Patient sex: F
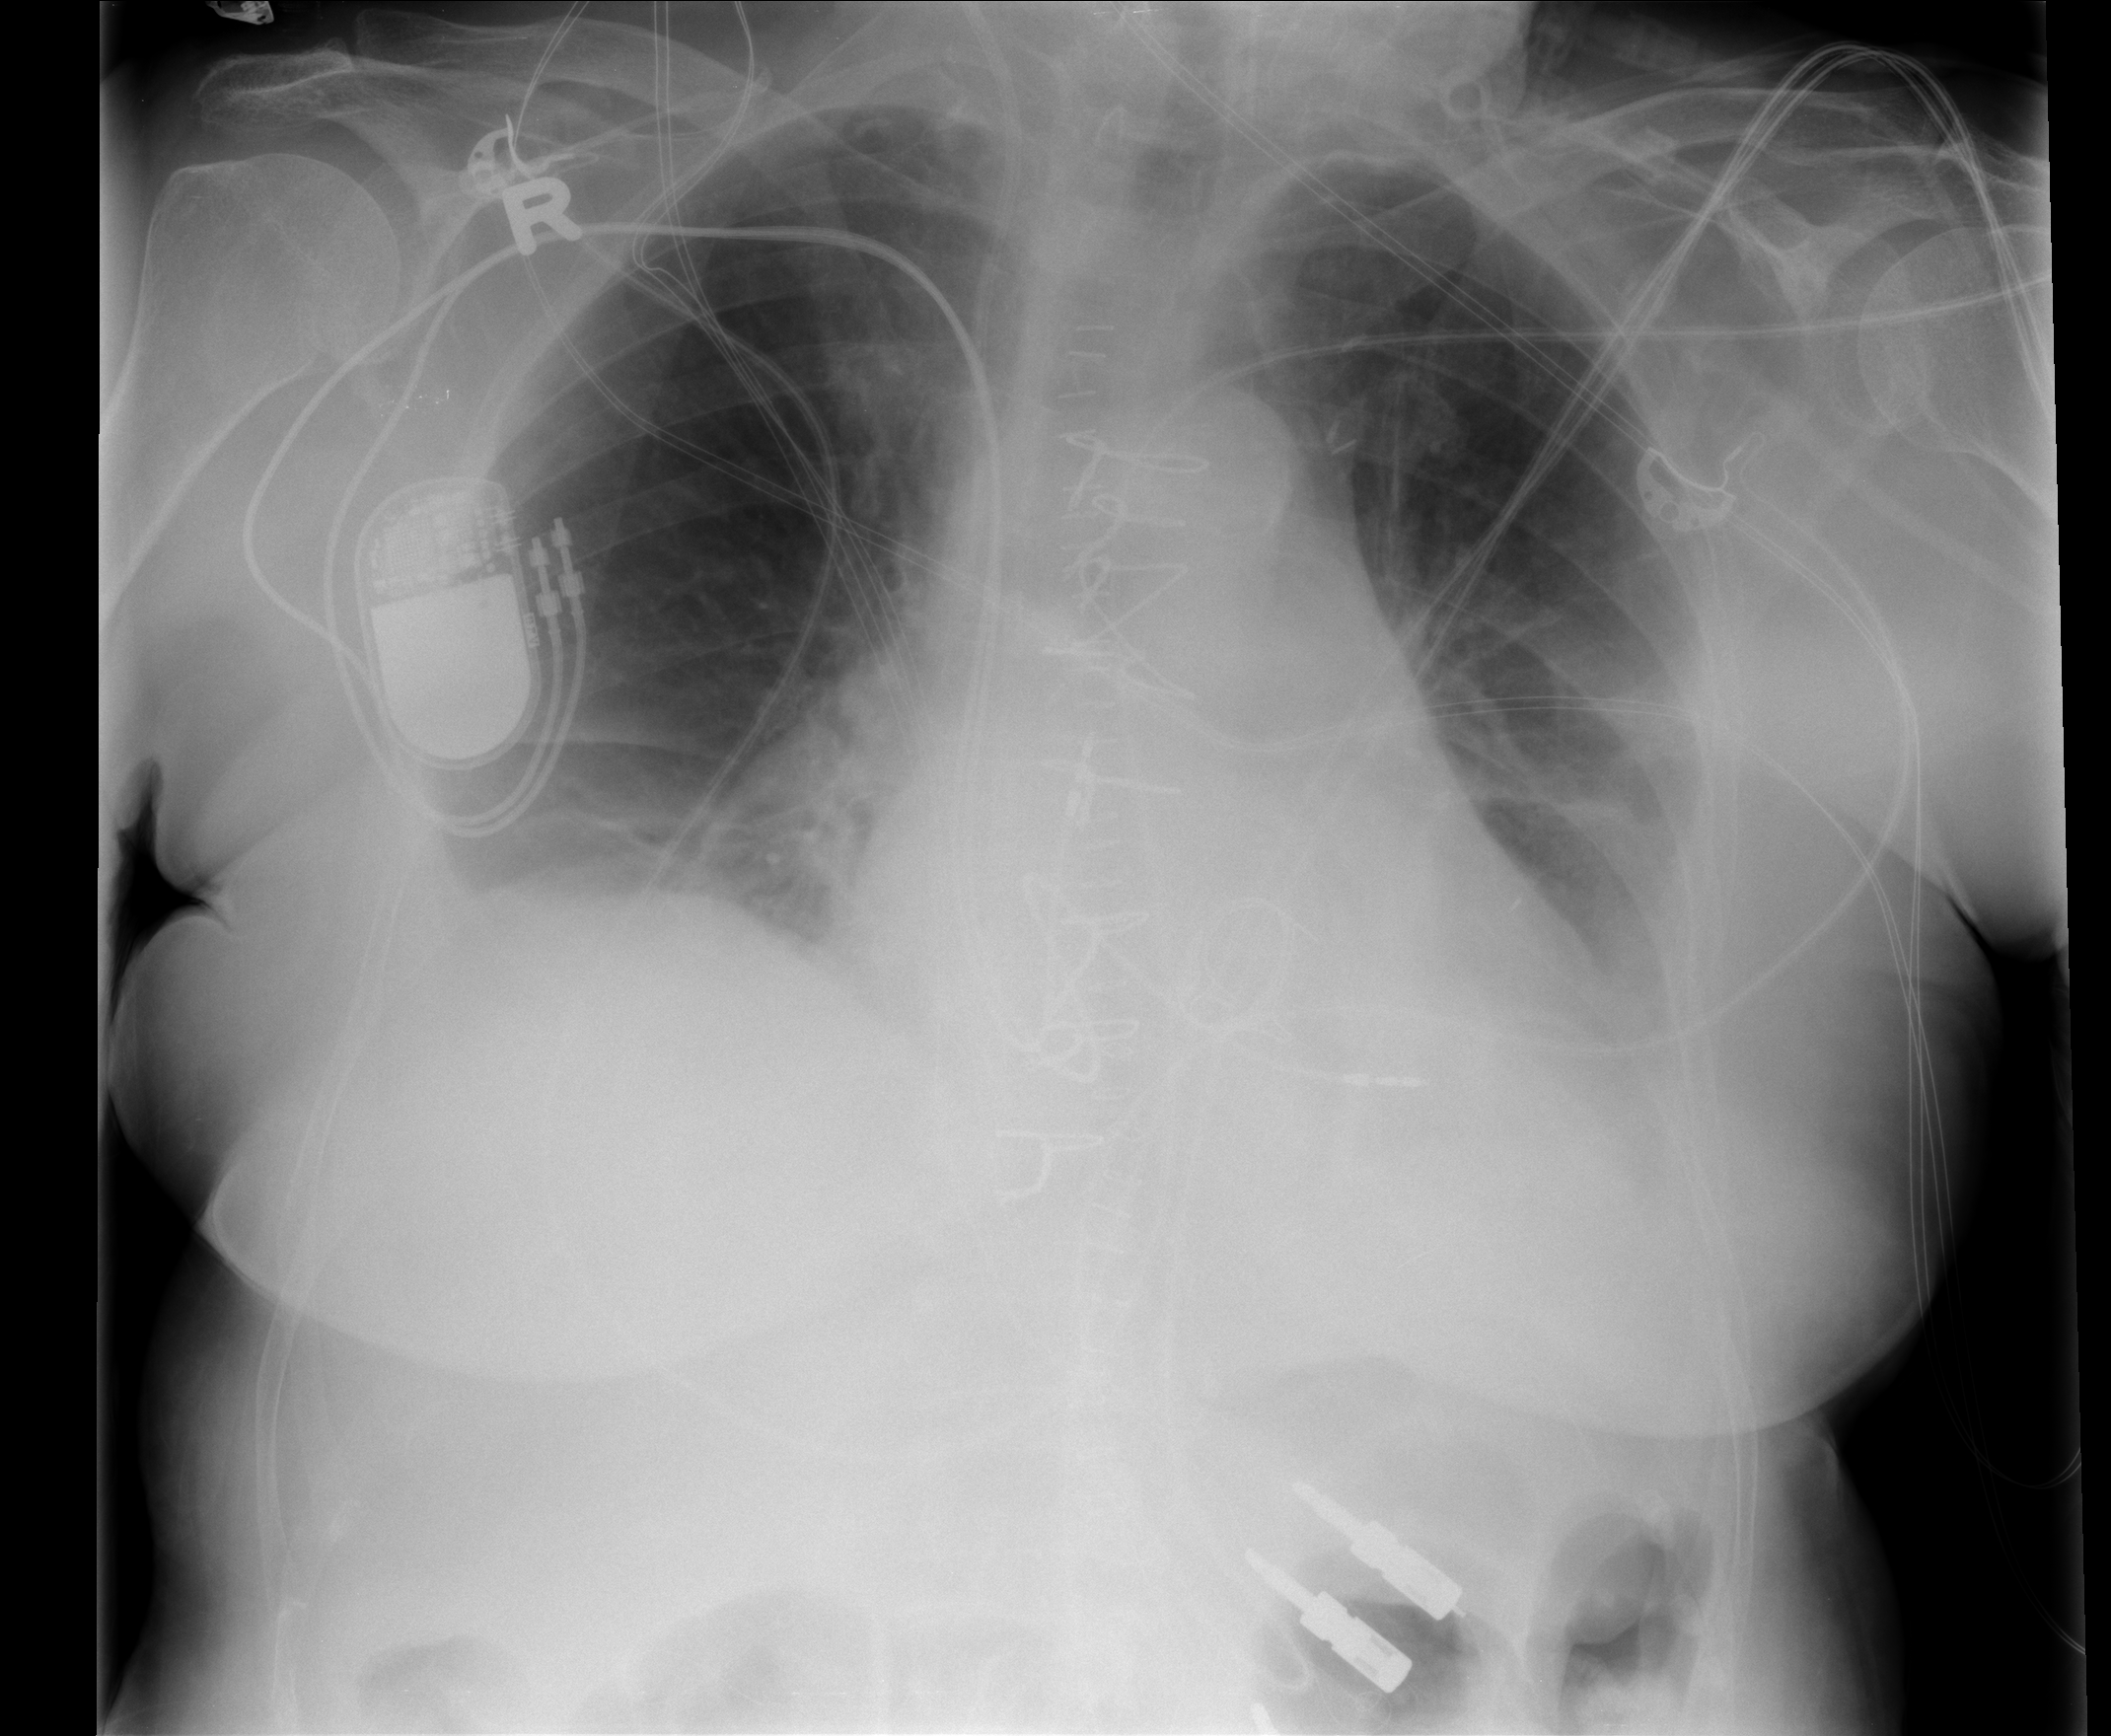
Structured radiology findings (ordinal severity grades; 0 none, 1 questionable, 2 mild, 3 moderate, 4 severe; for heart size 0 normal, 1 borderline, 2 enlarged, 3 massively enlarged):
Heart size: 1
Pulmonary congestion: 1
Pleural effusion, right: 1
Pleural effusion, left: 2
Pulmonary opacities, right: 0
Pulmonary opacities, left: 0
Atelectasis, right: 2
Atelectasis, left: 2